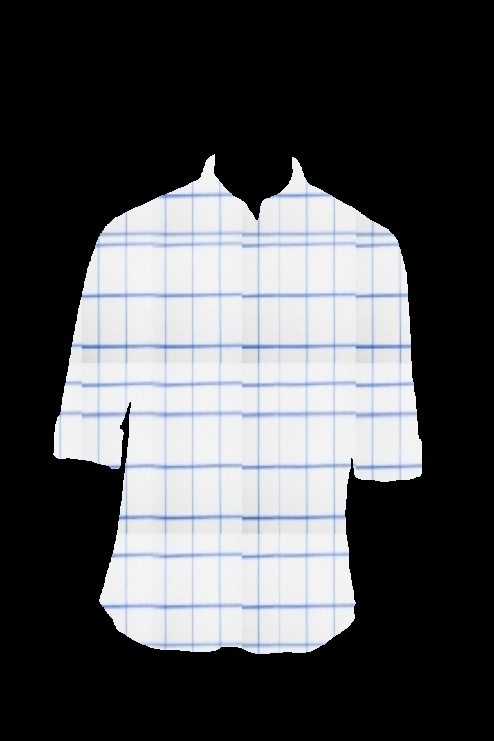
blue plaid button up tee